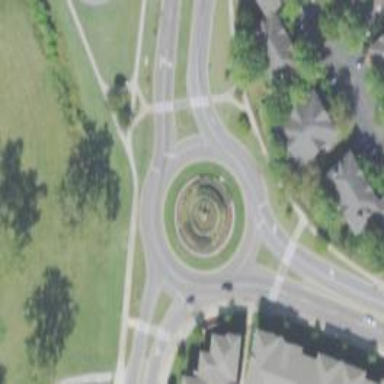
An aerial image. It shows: Secondary road with asphalt surface leading to roundabout.